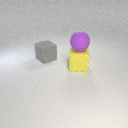
large yellow rubber cube in front of large gray rubber cube